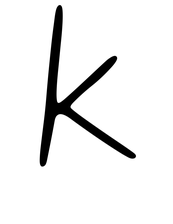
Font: Gluten_Thin